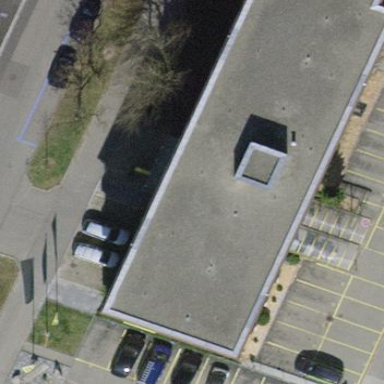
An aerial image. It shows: Office building with flat roof.